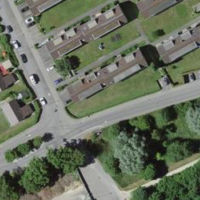
EUNIS habitat code: 55
Species observed at this site:
Alnus incana
Corylus avellana